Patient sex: M
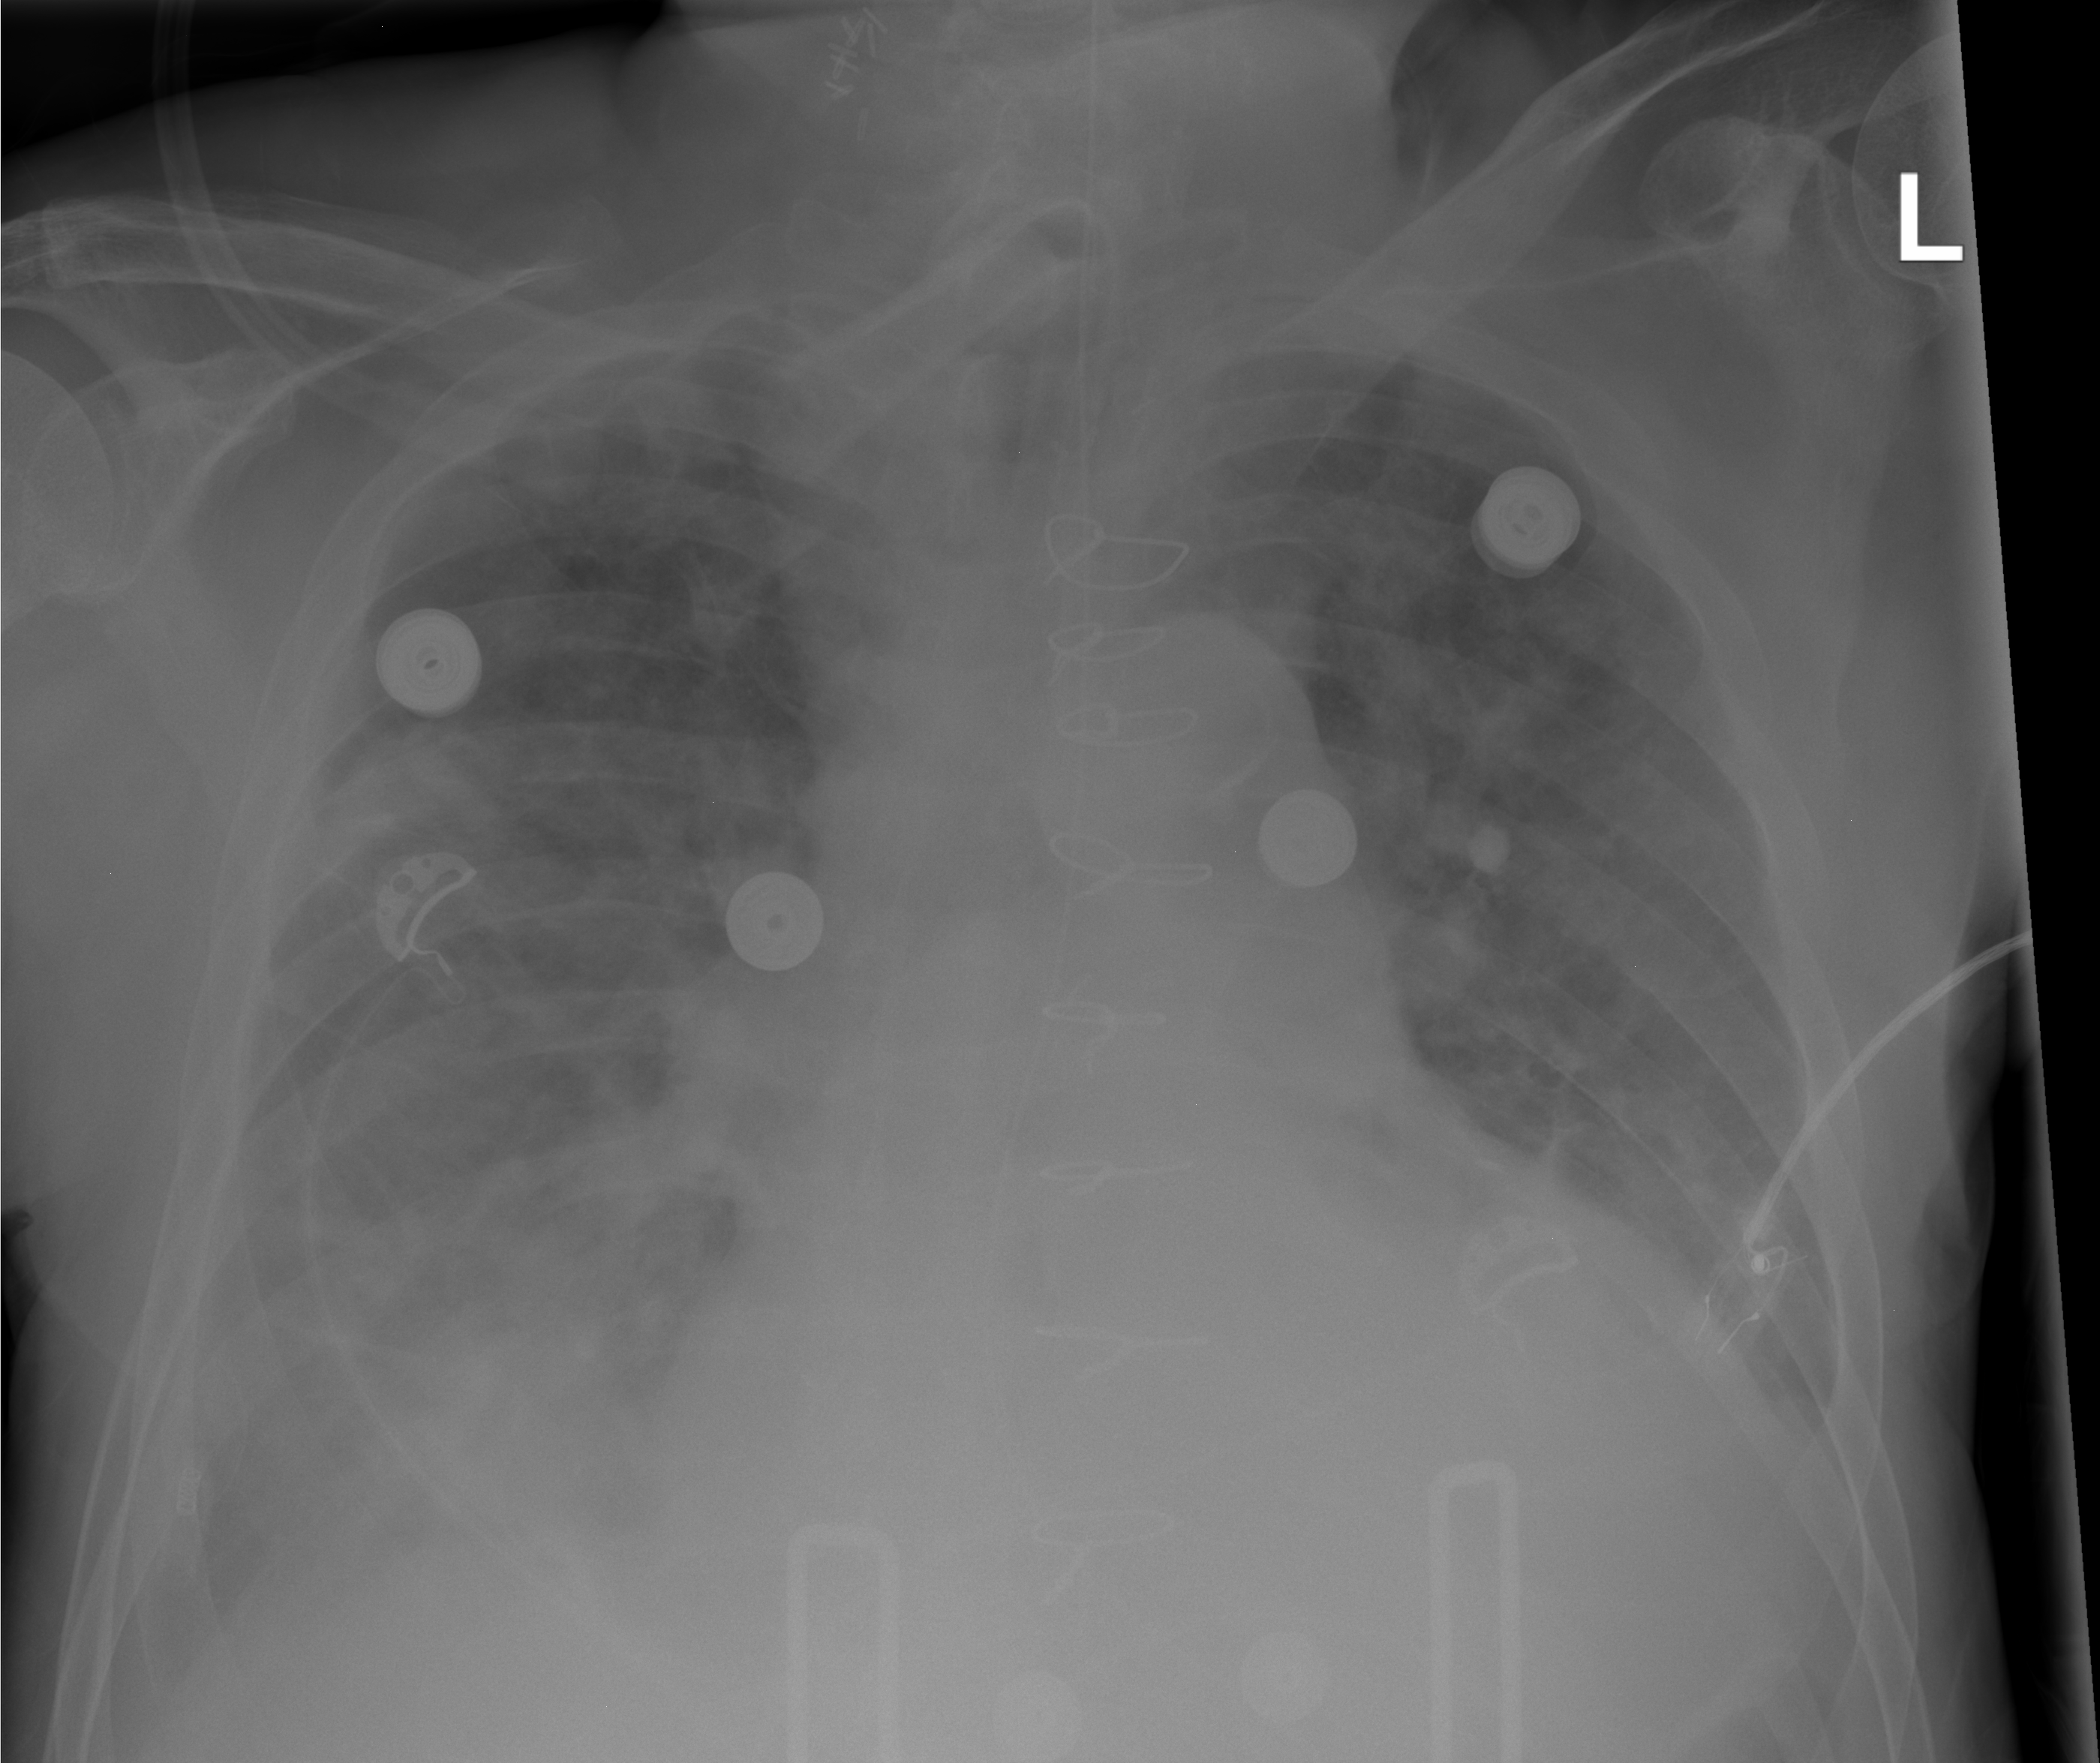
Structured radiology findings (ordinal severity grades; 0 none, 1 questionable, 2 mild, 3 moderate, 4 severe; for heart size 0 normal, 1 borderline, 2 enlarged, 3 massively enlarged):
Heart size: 2
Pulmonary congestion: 2
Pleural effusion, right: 2
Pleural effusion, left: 2
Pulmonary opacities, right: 2
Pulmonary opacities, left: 0
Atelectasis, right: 2
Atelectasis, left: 2